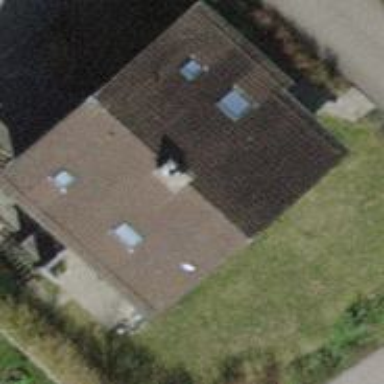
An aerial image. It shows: Building with tile roof.